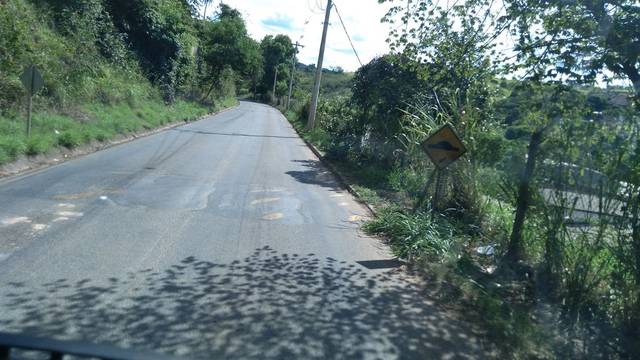
Region: Brazil
Coordinates: -19.872, -43.856